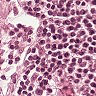
Metastatic tissue present: no